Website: apple
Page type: account-selection
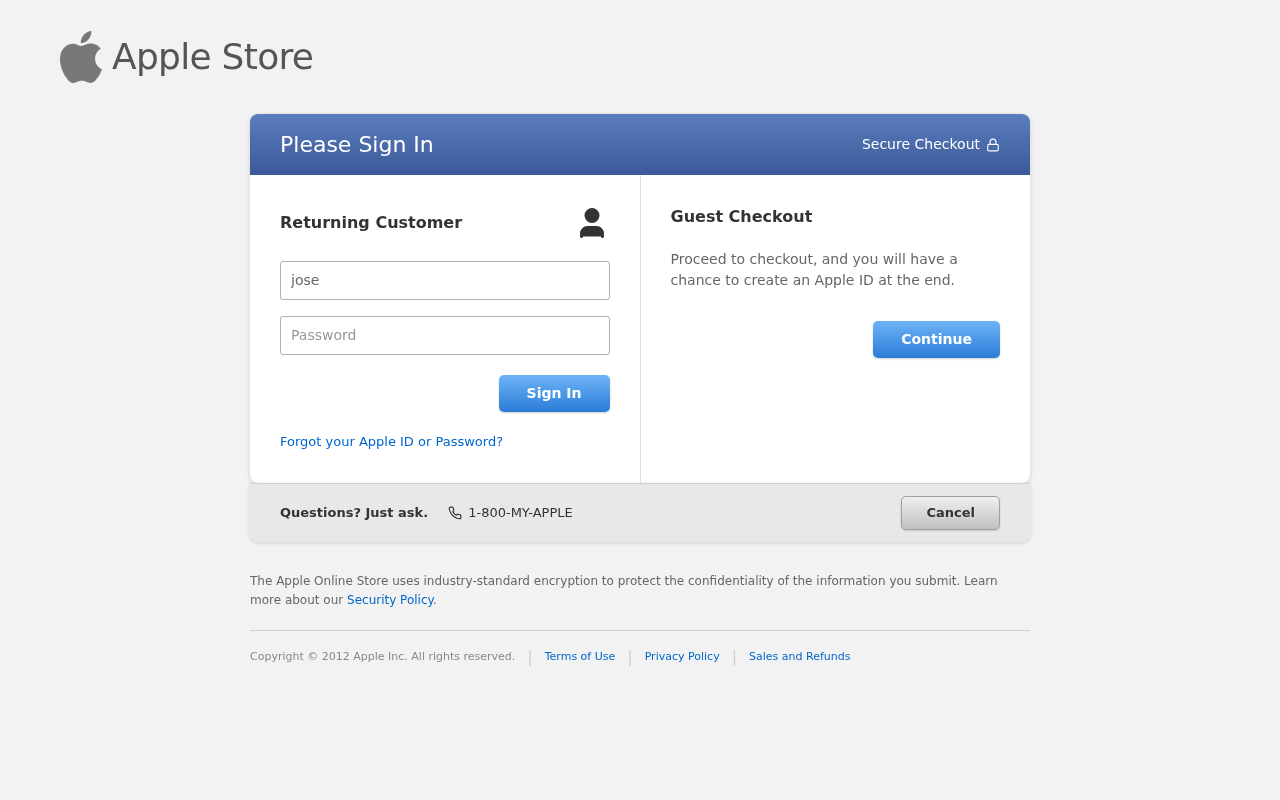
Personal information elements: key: PII_LOGIN_USERNAME
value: joseph_reyes